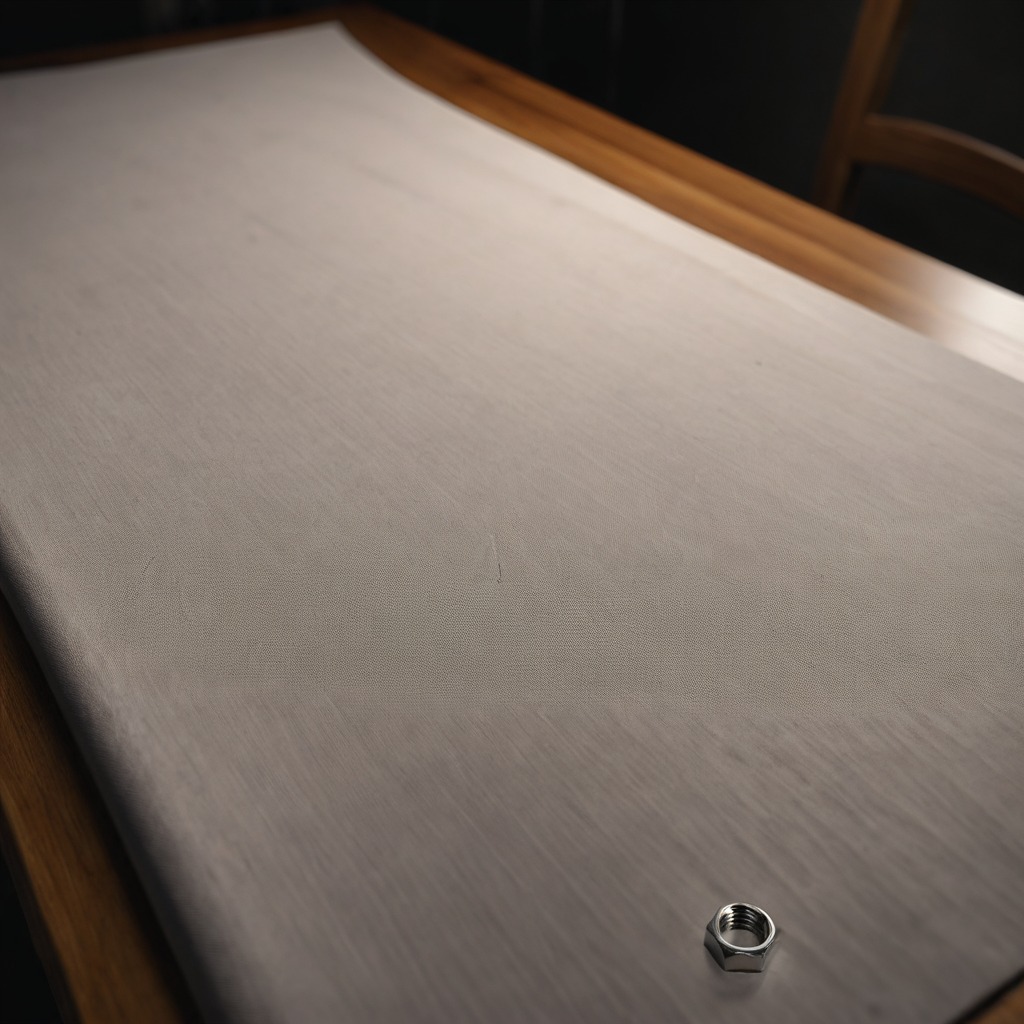
A metal nut lies on the wooden table.